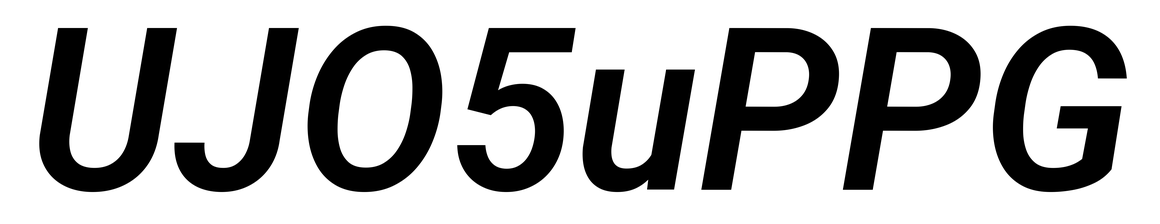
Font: Roboto-Italic_SemiBold_Italic